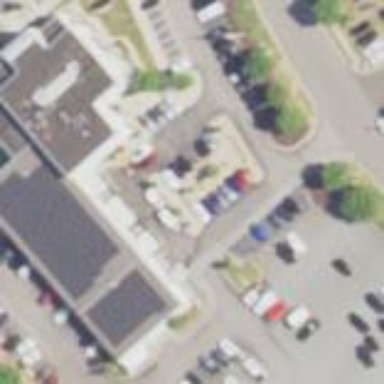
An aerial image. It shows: Commercial building.